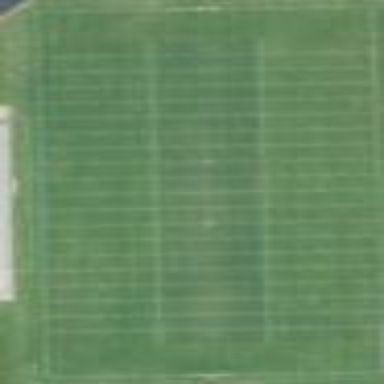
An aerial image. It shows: American football pitch for leisure and sport activities.